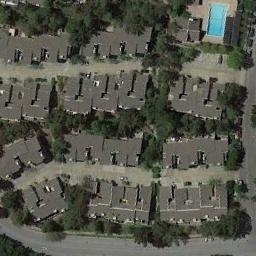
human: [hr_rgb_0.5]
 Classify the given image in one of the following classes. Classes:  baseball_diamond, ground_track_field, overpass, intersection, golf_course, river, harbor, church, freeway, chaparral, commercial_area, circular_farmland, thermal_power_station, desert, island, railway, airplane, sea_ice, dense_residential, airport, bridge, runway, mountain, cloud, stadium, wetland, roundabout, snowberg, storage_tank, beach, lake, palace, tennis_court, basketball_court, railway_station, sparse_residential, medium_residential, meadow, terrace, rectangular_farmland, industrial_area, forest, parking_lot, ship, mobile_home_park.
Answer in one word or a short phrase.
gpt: dense_residential